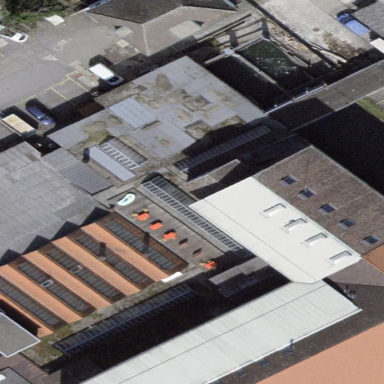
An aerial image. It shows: Industrial building.